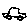
Label: car